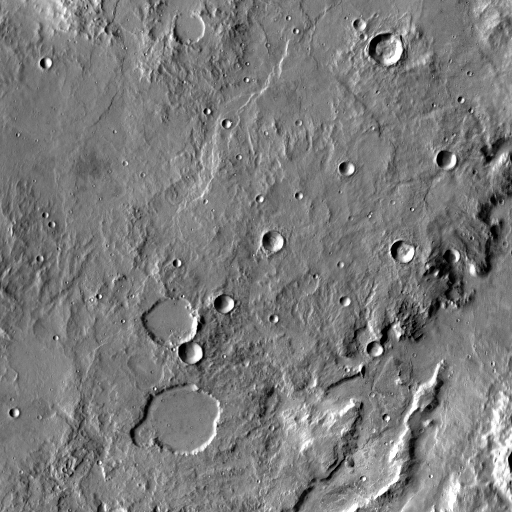
Crater classes present: Background, Other, Layered, Buried, Secondary